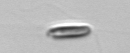
Label: Chrysochromulina